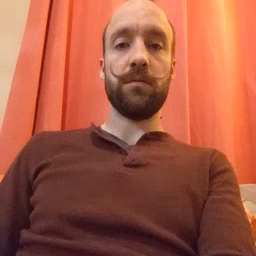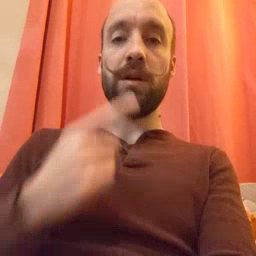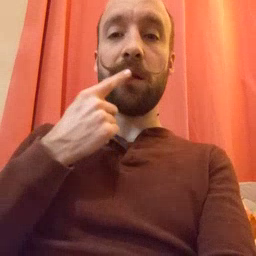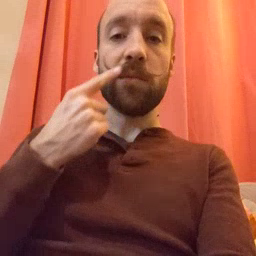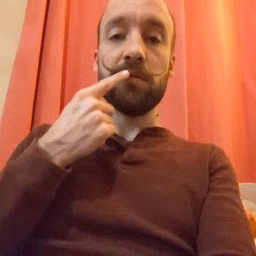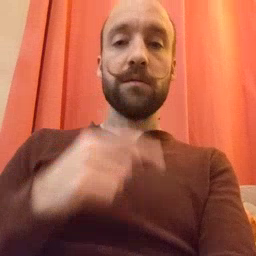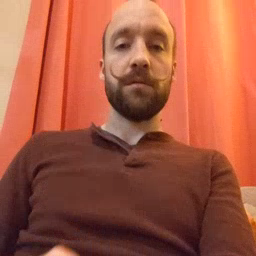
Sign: lips